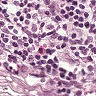
Metastatic tissue present: no